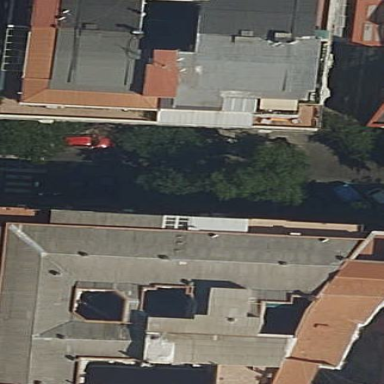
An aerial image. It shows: Part of building.